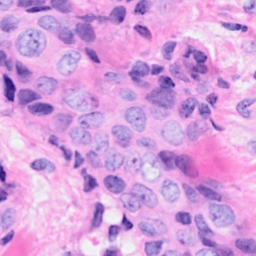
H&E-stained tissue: Breast